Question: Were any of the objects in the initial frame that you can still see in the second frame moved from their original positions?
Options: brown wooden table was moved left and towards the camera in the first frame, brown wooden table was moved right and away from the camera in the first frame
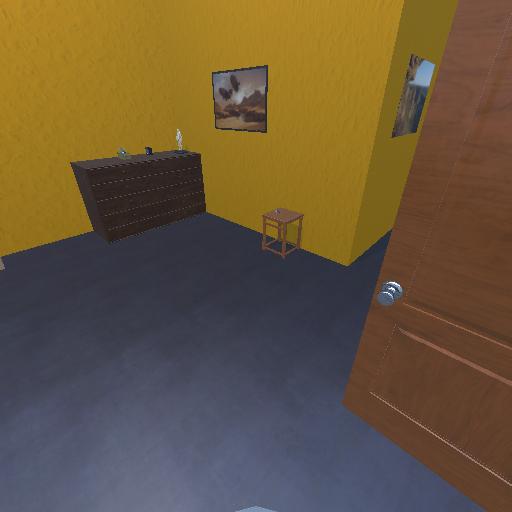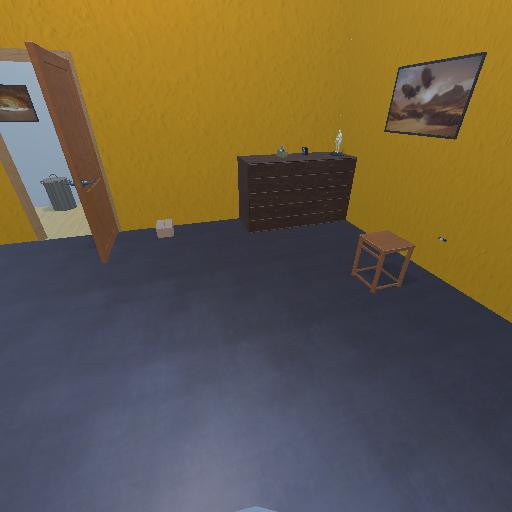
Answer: brown wooden table was moved left and towards the camera in the first frame